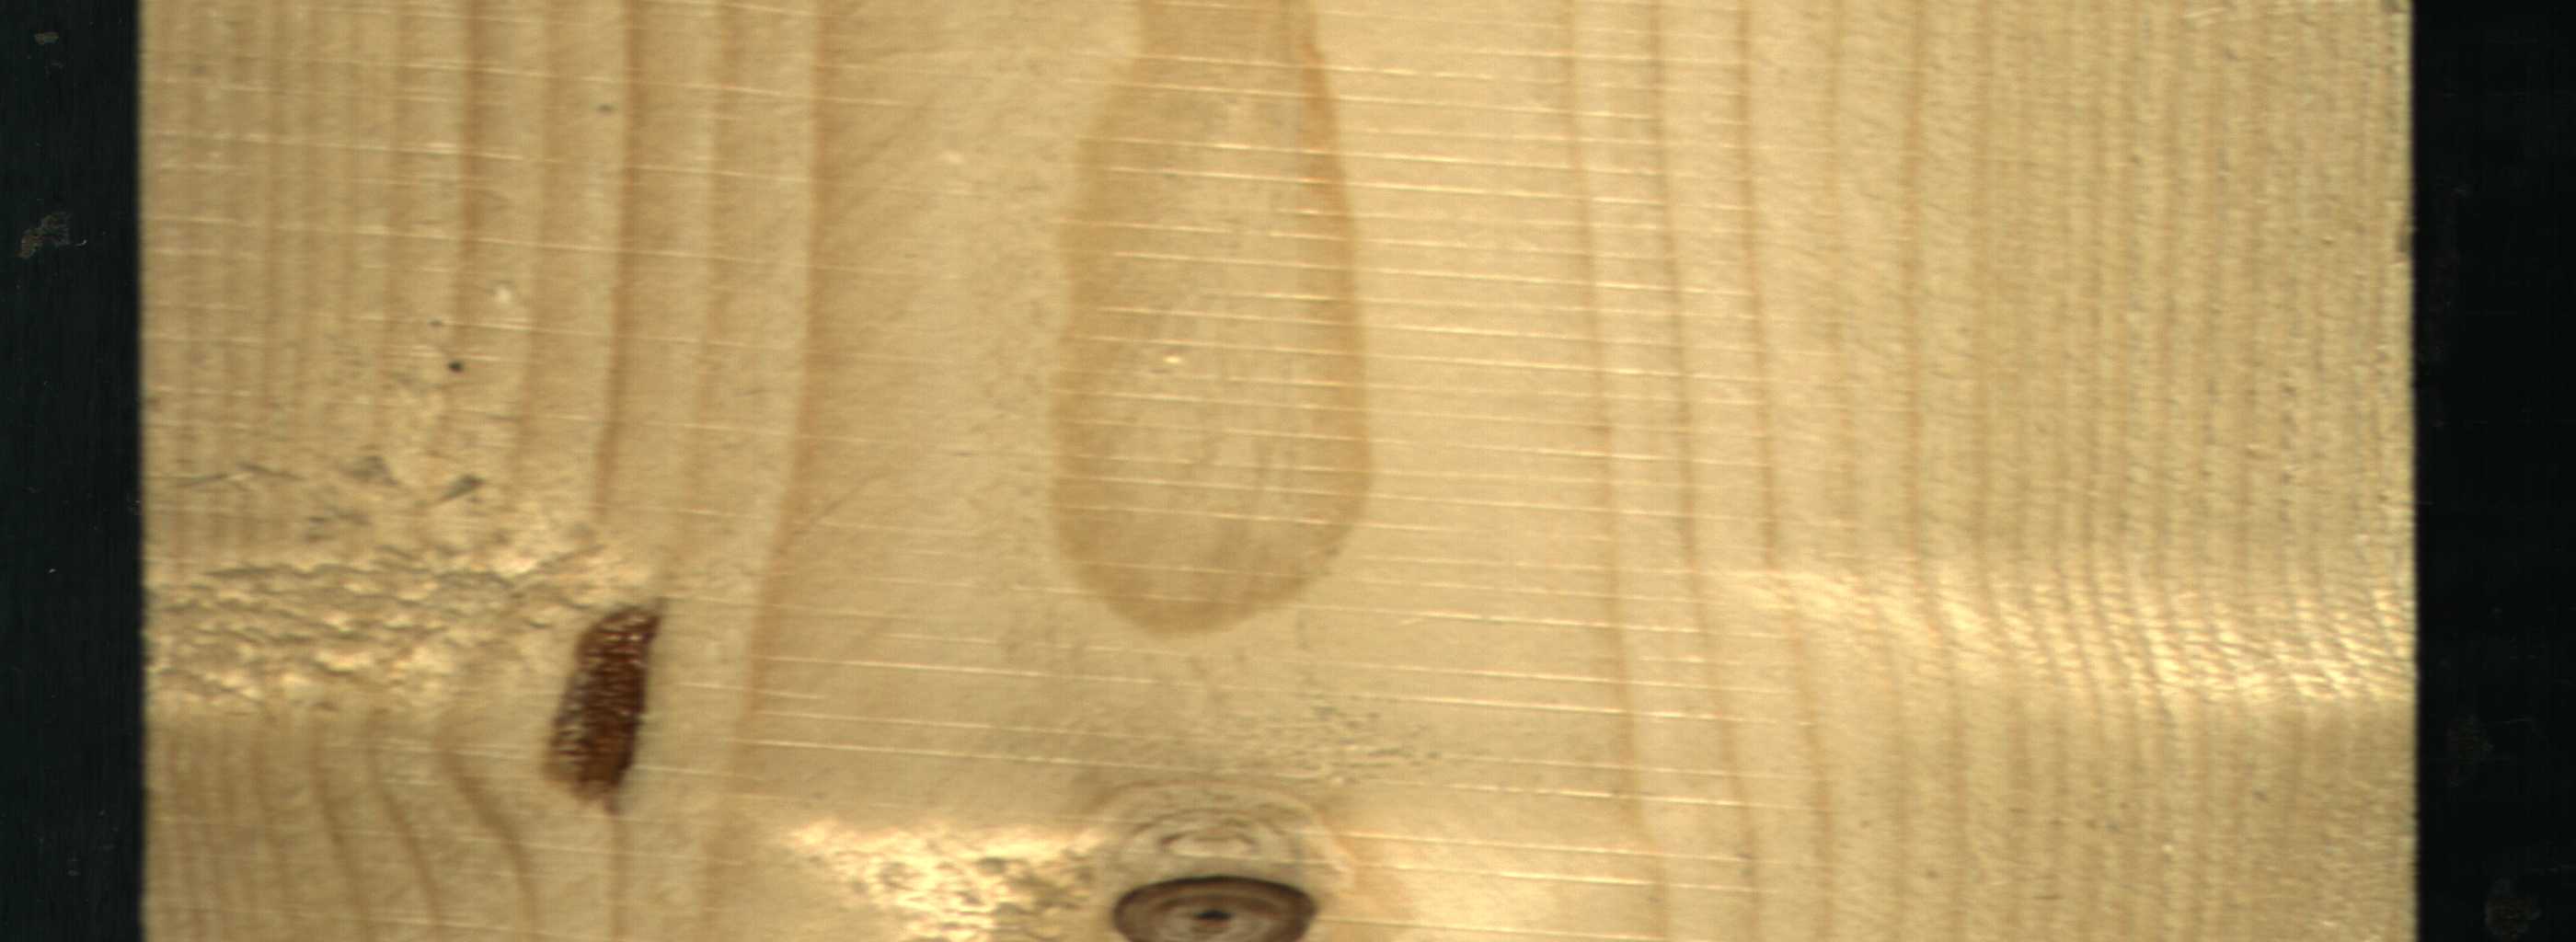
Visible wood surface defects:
resin
Dead_Knot